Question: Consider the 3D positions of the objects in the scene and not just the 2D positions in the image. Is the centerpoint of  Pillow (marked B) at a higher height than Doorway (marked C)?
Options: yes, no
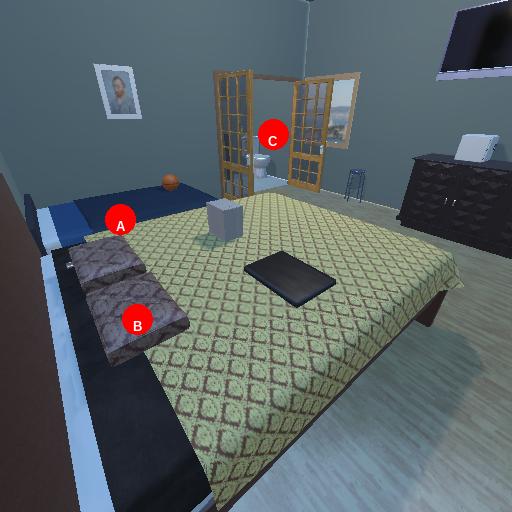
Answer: yes